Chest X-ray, AP view. Patient: 15 years old, sex M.
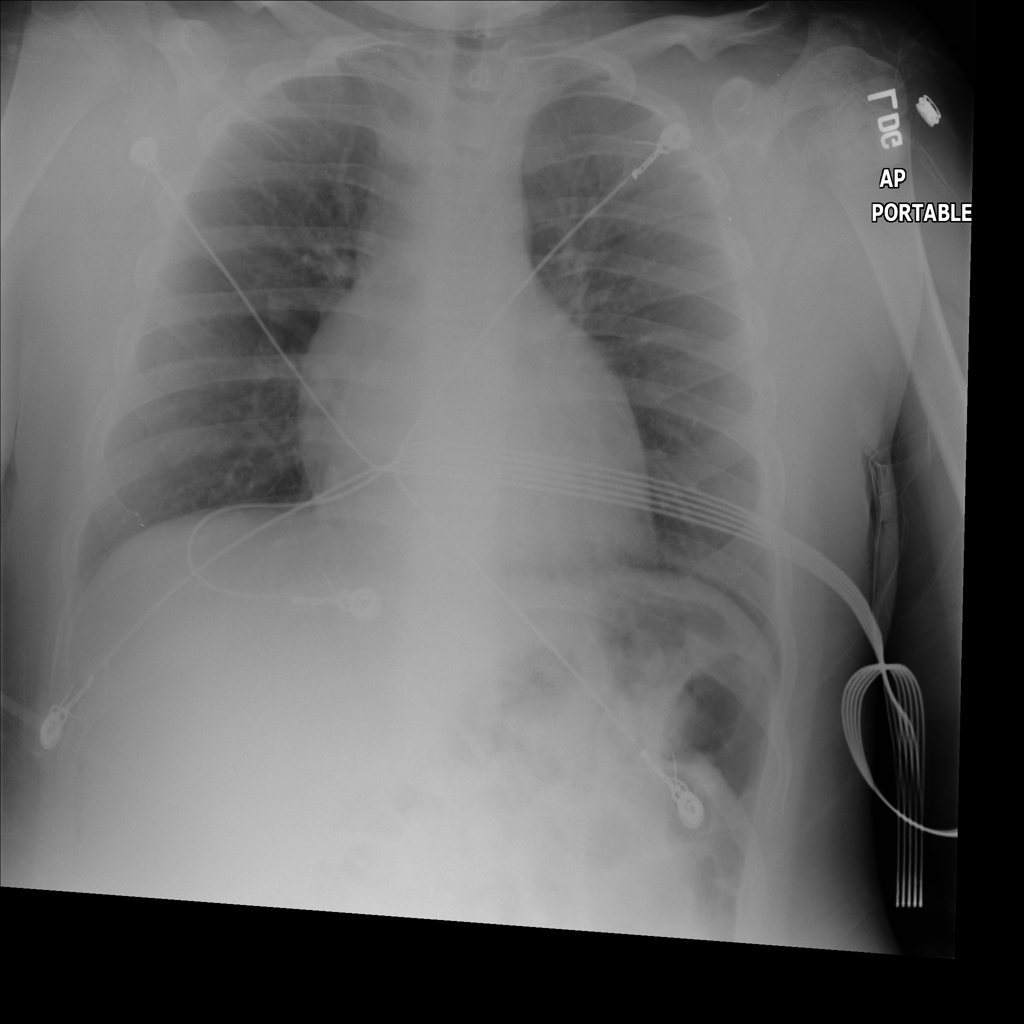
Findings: No Finding